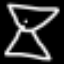
Label: hourglass